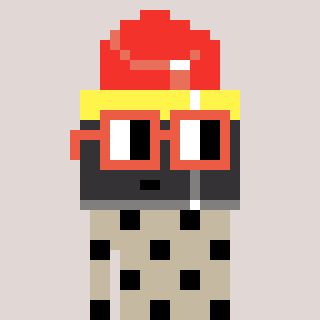
a pixel art character with square orange glasses, a lipstick-shaped head and a bege-colored body on a warm background